Question: I'm learning to use Springsource Tool Suite (STS) and the Spring framework for development. I am trying out the Amazon AWS SDK for eclipse and decided to install it into STS. When I follow create a new AWS project, it puts the .java file under src instead of src/main/java and when I try to build that, it says
"There is no main"
or something like that.
But, when I move the AwsConsoleApp.java and the AwsCredentials.properties to src/main/java then (default package), I can run the file as a Java application.
My question is, what is the difference between 'src/main/java' -> default package and src -> main. I've attached an image to clarify things:

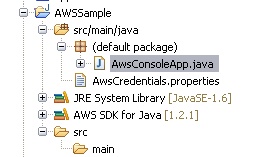
Answer: Answer:
Each Java project in Eclipse (and STS as well), has associated build path, where it is specified, which folders in the project contains java classes. Thus, the difference between 'src/' and 'src/main/java' is that 'src/main/java' is configured as a folder, containing java classes (or source folder in Eclipse terminology), while 'src/' folder just contains the source folder.
More information can be found in <URL>.
I'm not sure what has caused that your Java classes end up in the wrong folder, but this means that they are not in the classpath of the project. So, when you run your application as Java application, it complains that it cannot find 'main()' method (which is the default entry point for any Java application).
Everything comes into place, when you move your classes under the default package in 'src/main/java': Eclipse finds your Java classes and the 'main()' method.